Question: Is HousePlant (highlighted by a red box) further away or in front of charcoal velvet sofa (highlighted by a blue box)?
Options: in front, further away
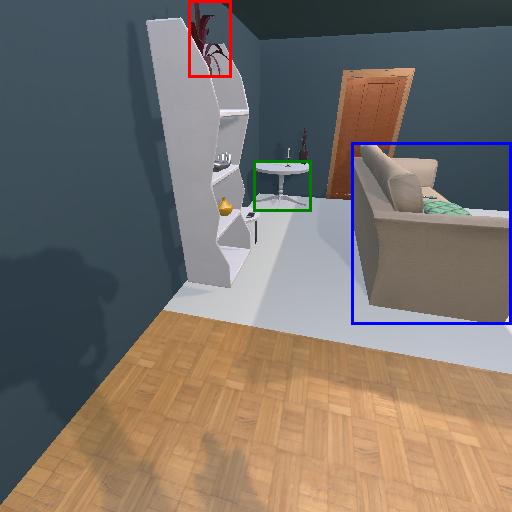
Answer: in front